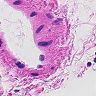
Metastatic tissue present: no